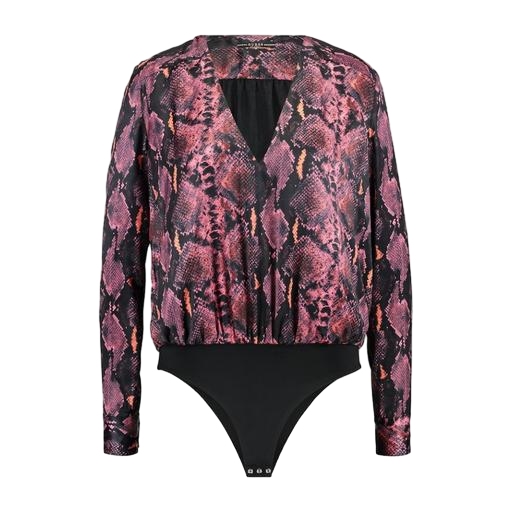
multicolor vero moda rust high neck blouse, multicolor bodysuit, multicolor v-neck top only macy, white background